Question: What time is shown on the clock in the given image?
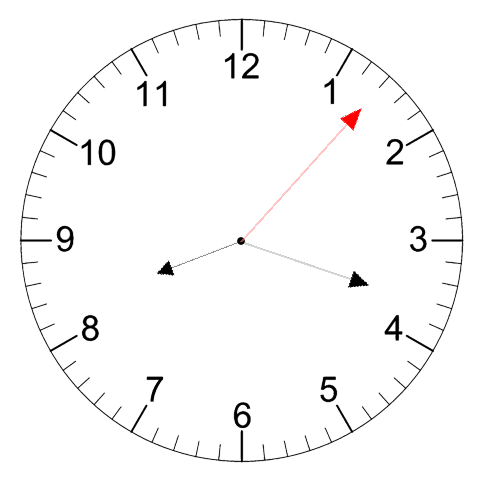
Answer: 08:18:07